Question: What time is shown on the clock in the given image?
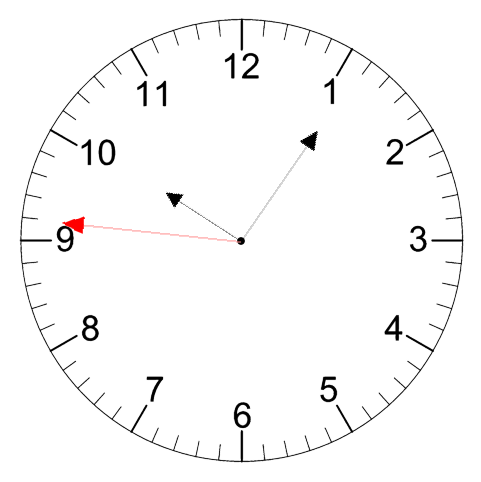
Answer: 10:05:46